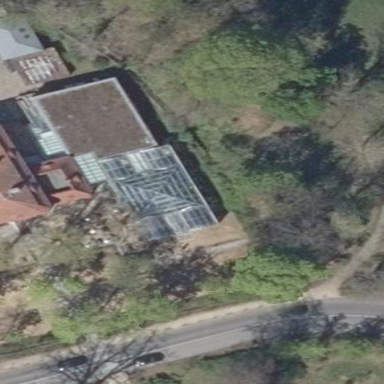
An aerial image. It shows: Restaurant with glass roof.